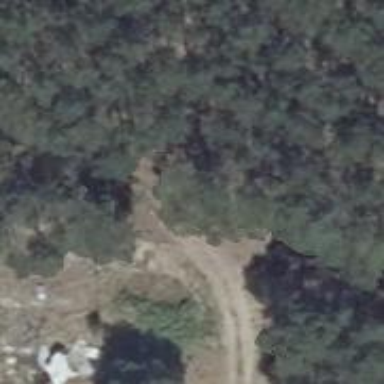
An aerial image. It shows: Dirt track road with grade3 tracktype.